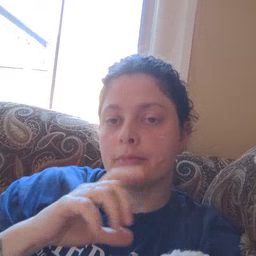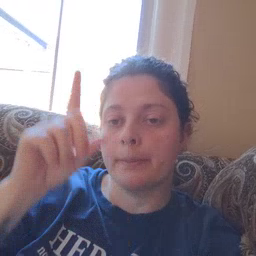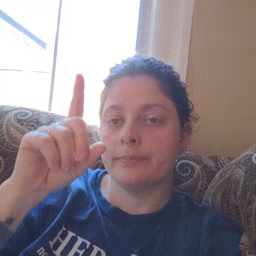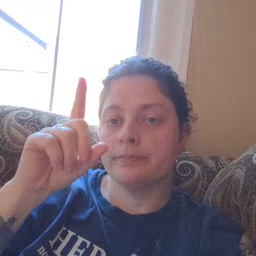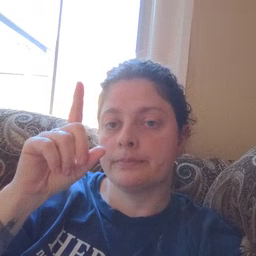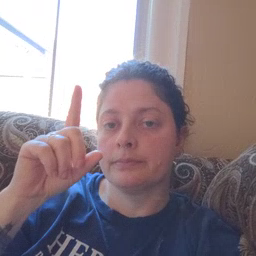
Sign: up